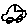
Label: car